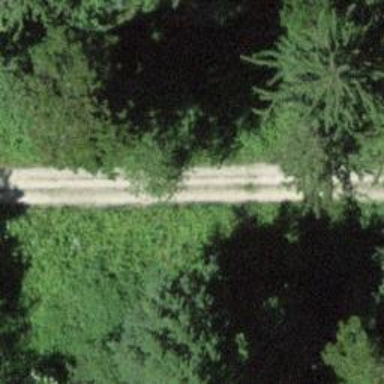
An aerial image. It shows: Track with grade 1 quality.